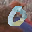
Label: 0